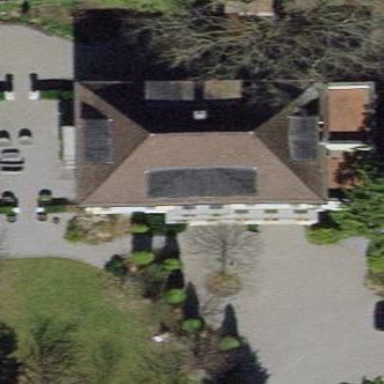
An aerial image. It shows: Building with tiled roof.